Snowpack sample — Snodgrass Mountain, Crested Butte, Colorado (2/4/25, 12:06 PM MST)
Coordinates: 38.923, -106.968
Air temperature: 35 °F
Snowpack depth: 80 cm
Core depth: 10 cm
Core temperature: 32 °F
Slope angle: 14°, slope face: 78°
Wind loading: low
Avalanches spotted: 0
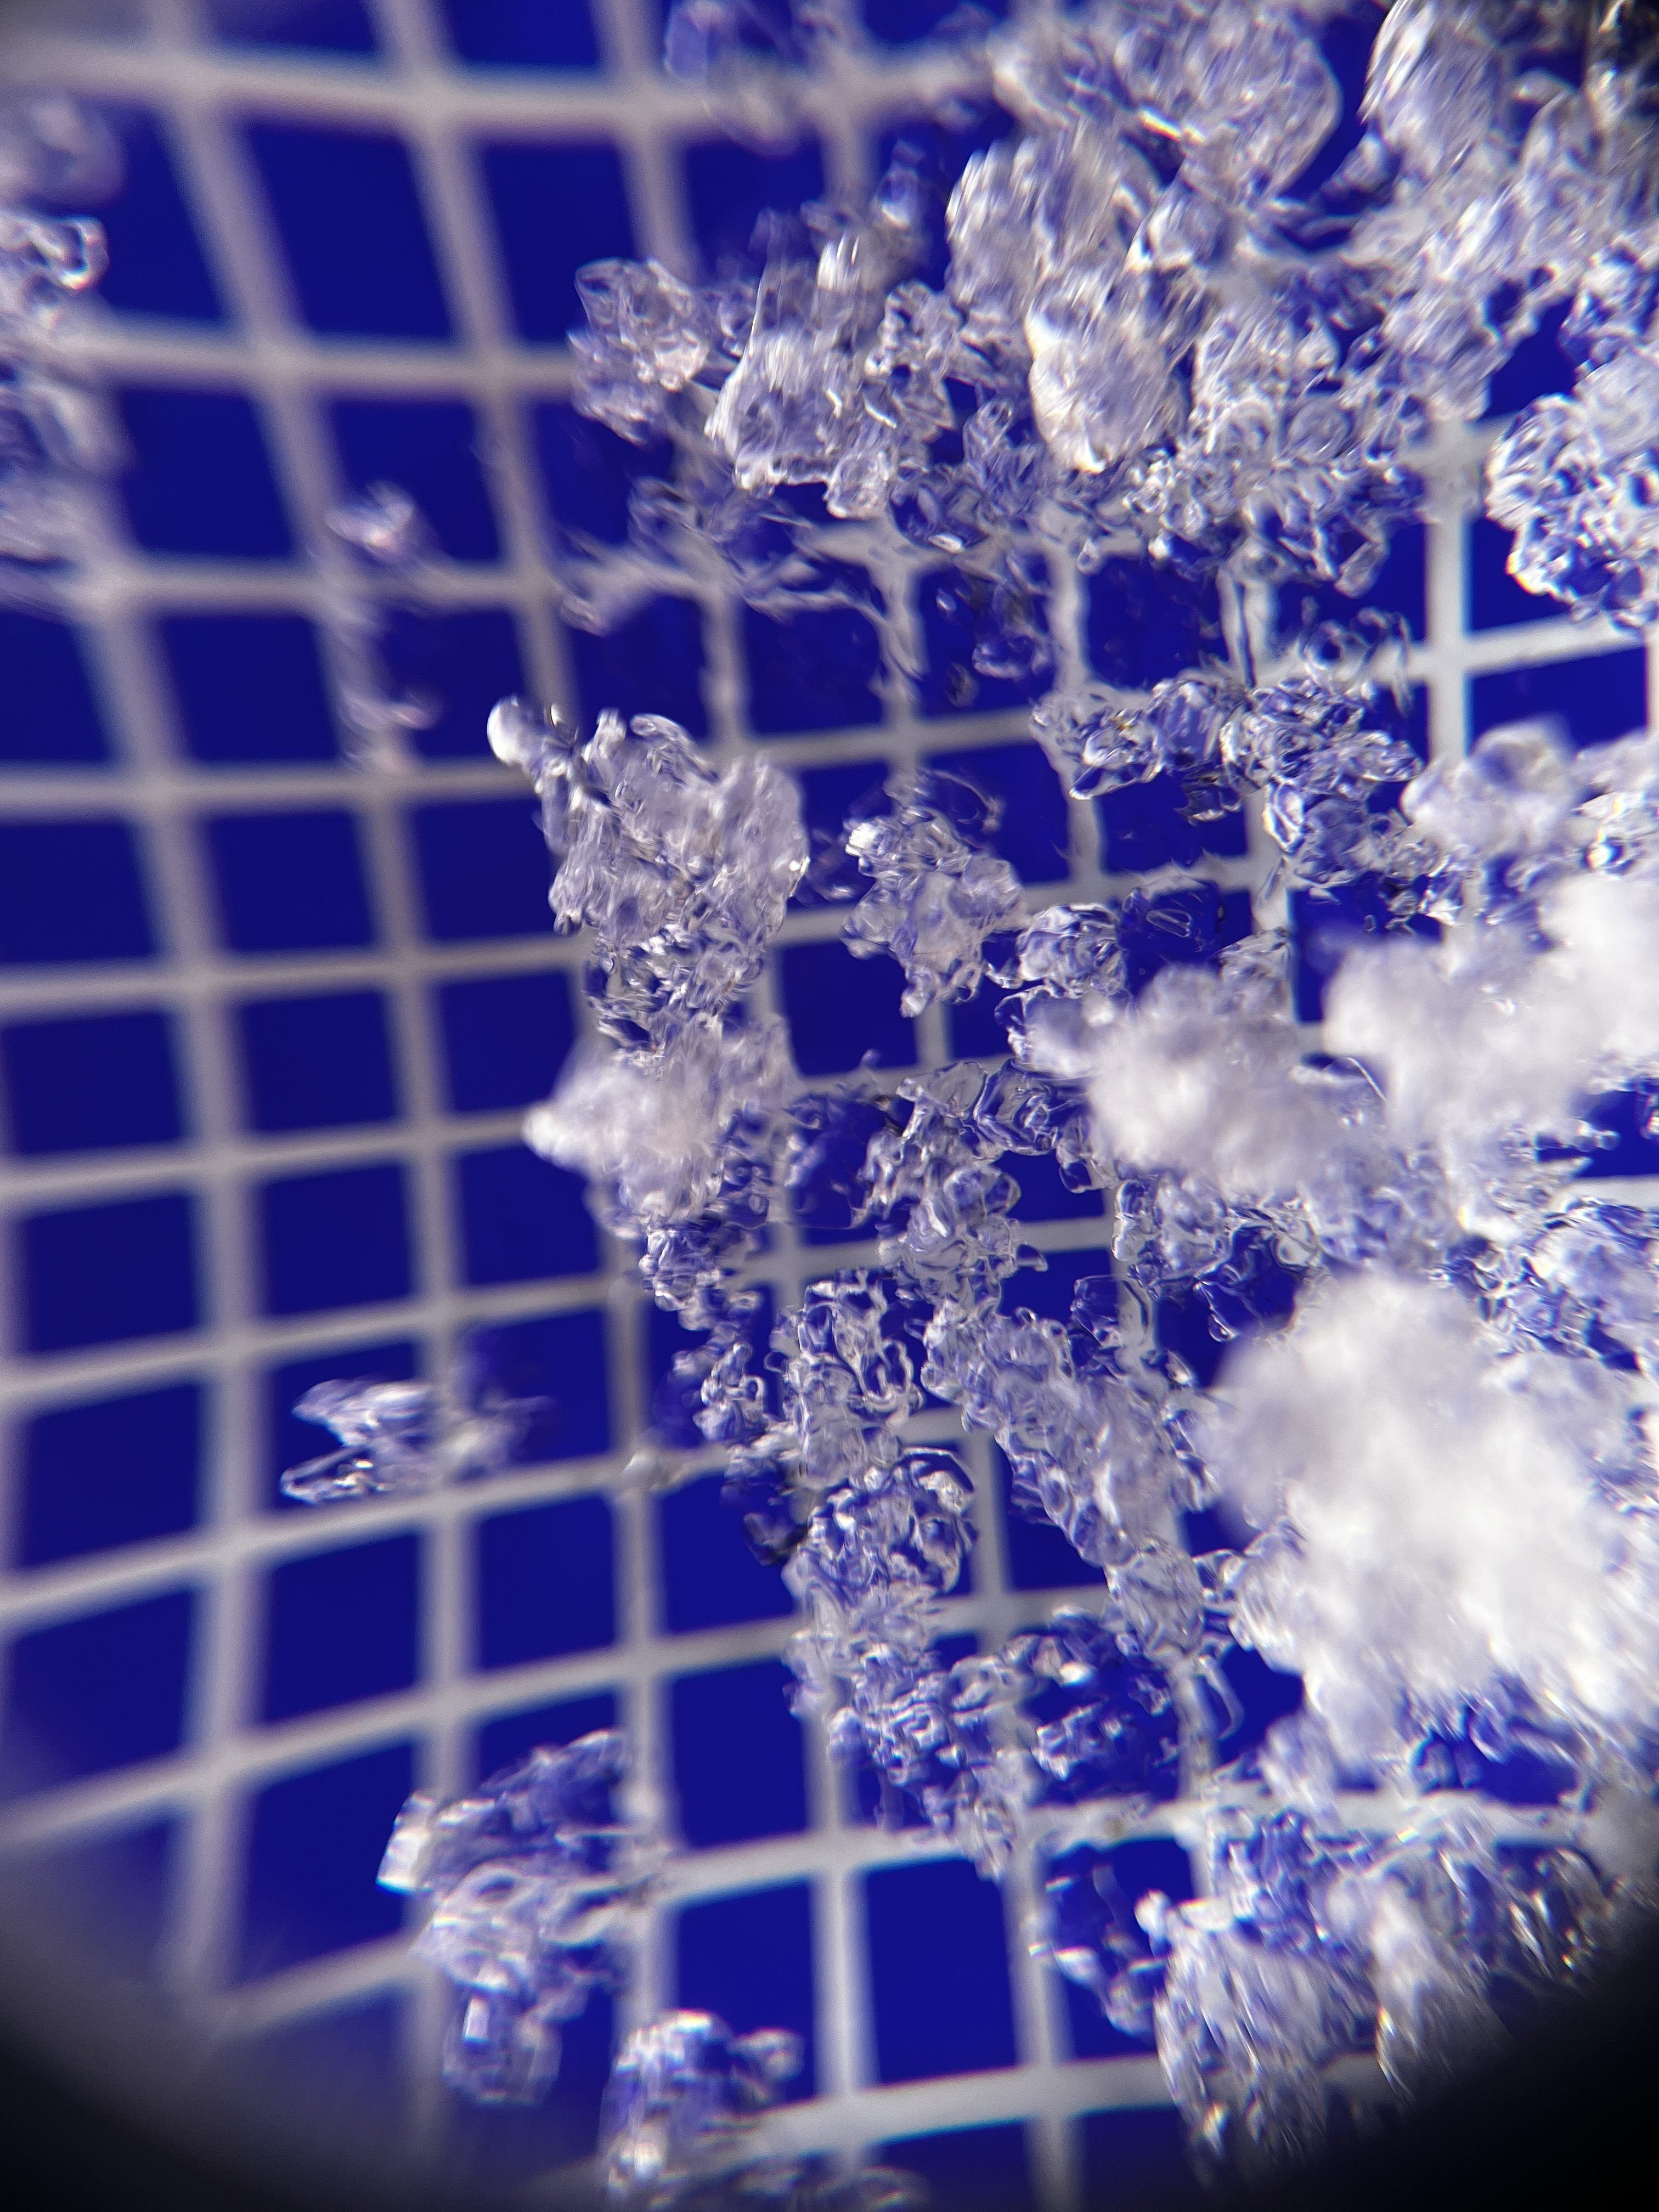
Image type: magnified_profile
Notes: No avalanches nearby, unusually warm weather for the last month reported by residents, Collected 25 yards from treeline